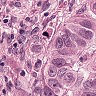
Metastatic tissue present: yes